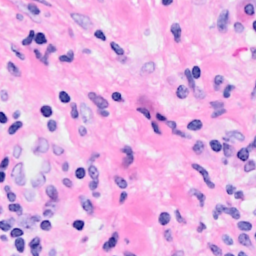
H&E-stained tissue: Breast